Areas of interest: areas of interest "Scenic Spot"
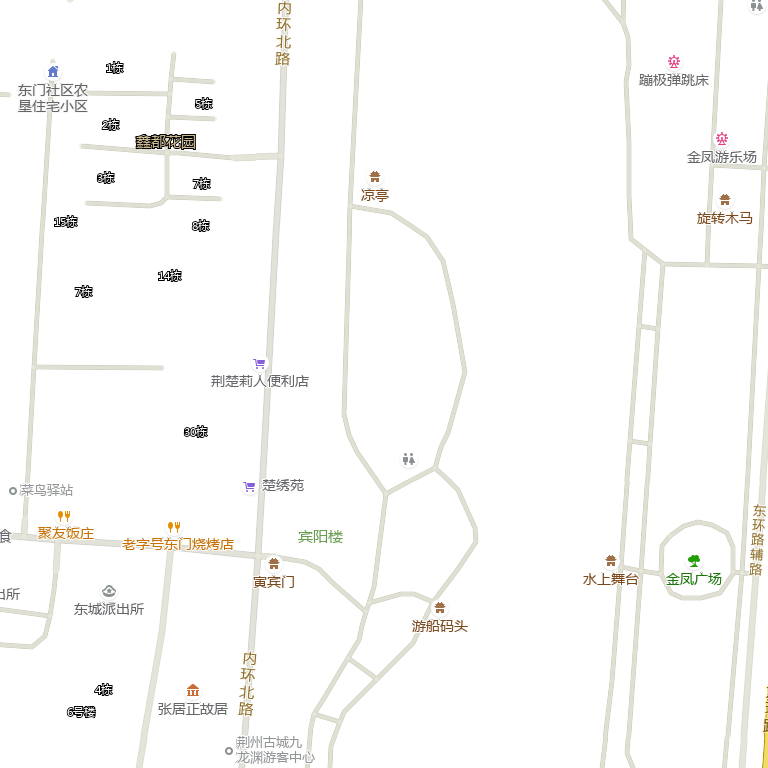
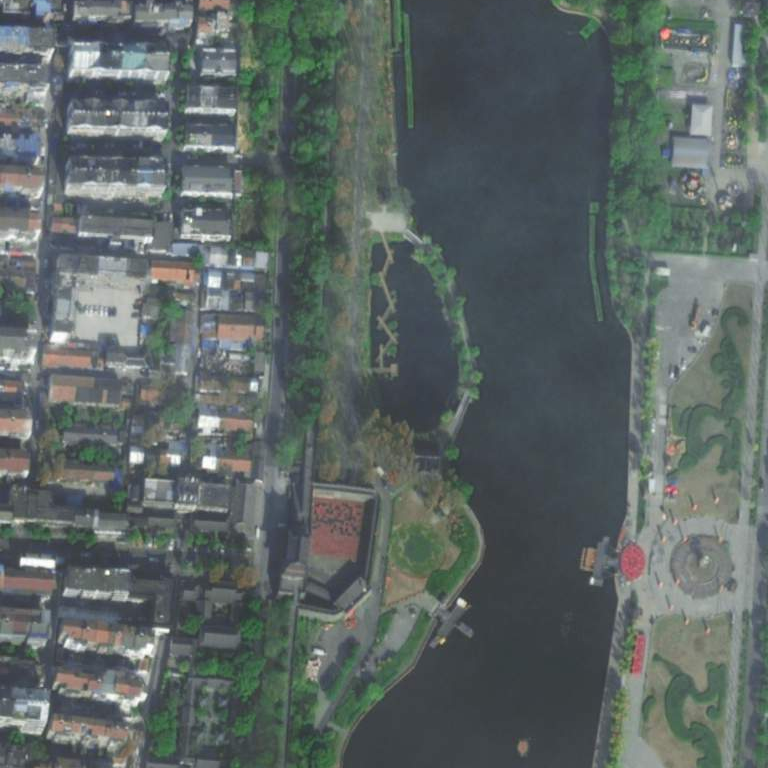